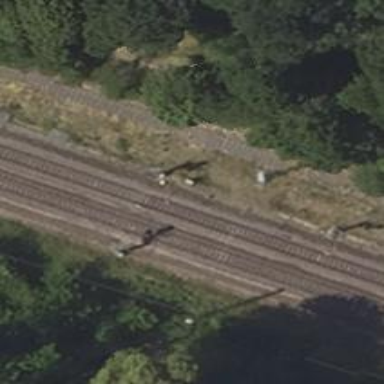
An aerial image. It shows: Railway signal.